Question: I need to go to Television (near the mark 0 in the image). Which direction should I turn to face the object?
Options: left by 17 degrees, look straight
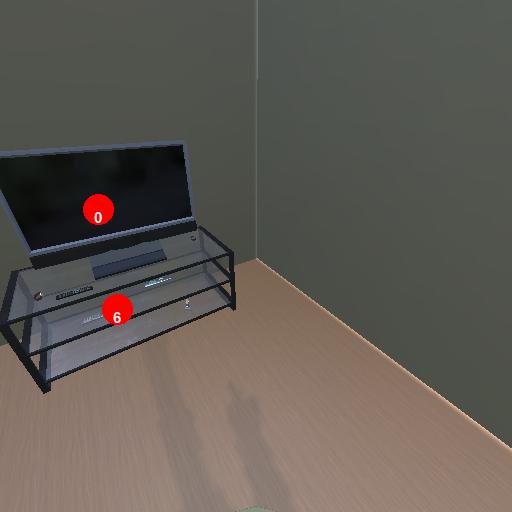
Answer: left by 17 degrees